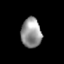
Tissue: lung
Cell type: Epithelial cells
Senescence score: 0.159
Nuclear area (px): 594
Mean DAPI intensity: 148.444